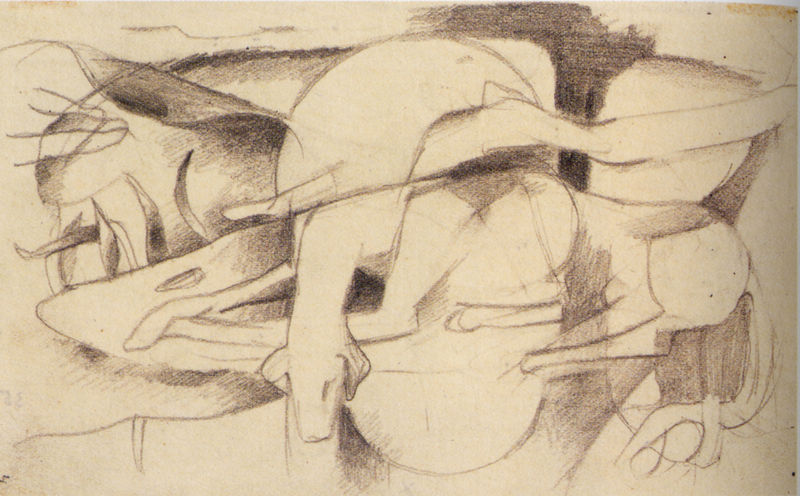
Titel: Das Skizzenbuch aus dem Felde, Blatt 4, Ohne Titel (Zwei liegende Tiere)
Künstler: Franz Marc
Standort: München
Institution: Staatliche Graphische Sammlung
Schlagwörter: dunkel, kopf, körper, schatten, weiß, kubistisch, sitzen, bewegung, braun, grau, hell, kreide, köpfe, schwarz, skizze, zeichnung, hund, hunde, tier, tiere, beige, expressionismus, flächig, arm, augen, lang, tod, tot, hals, horn, ast, auge, figur, haare, ohren, kreis, pferd, reiter, rund, chaos, beine, fell, hufe, schwanz, schweif, papier, umarmung, liegen, studie, abstrakt, fläche, flächen, modern, formen, grafik, graphik, schattierung, kuh, linien, füsse, nacken, sepia, homme, jaune, pfoten, gesenkt, liegend, geneigt, striche, umriss, segment, leiber, umarmen, lamm, schaf, linie, kohle, schraffur, blanc, noir, tete, lauf, schlange, bleistift, hälse, entwurf, franz, kohlezeichnung, bleistiftzeichnung, pfote, negativ, chien, picasso, verschlungen, assis, hörner, femme, ombre, ombres, lämmer, stier, blauer reiter, cheval, drache, entwur, gewellt, ungenau, croquis, esquisse, dessin, übereinander, franz marc, marc, abstrait, chein, mouvement, trait, august macke, franz mark, fusain, creme, formes, expressionisms, animaux, corrida, minotaure, taureau, ineinander, crayon, mine, animal, positiv, contemporain, dali, abstraction, figuratif, ief, pattes, queue, flammes, oreilles, boeuf, hybride, xxe, mélange, crayonné, guenica, désordre, brouillon, couché, finesse, matisse, dessin de corps entremêlés, dessin en gris et noir